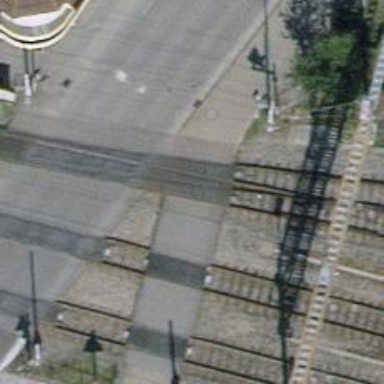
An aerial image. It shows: Railway crossing.